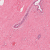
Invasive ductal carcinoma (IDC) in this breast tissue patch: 0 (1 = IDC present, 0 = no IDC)